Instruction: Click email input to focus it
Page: traveler
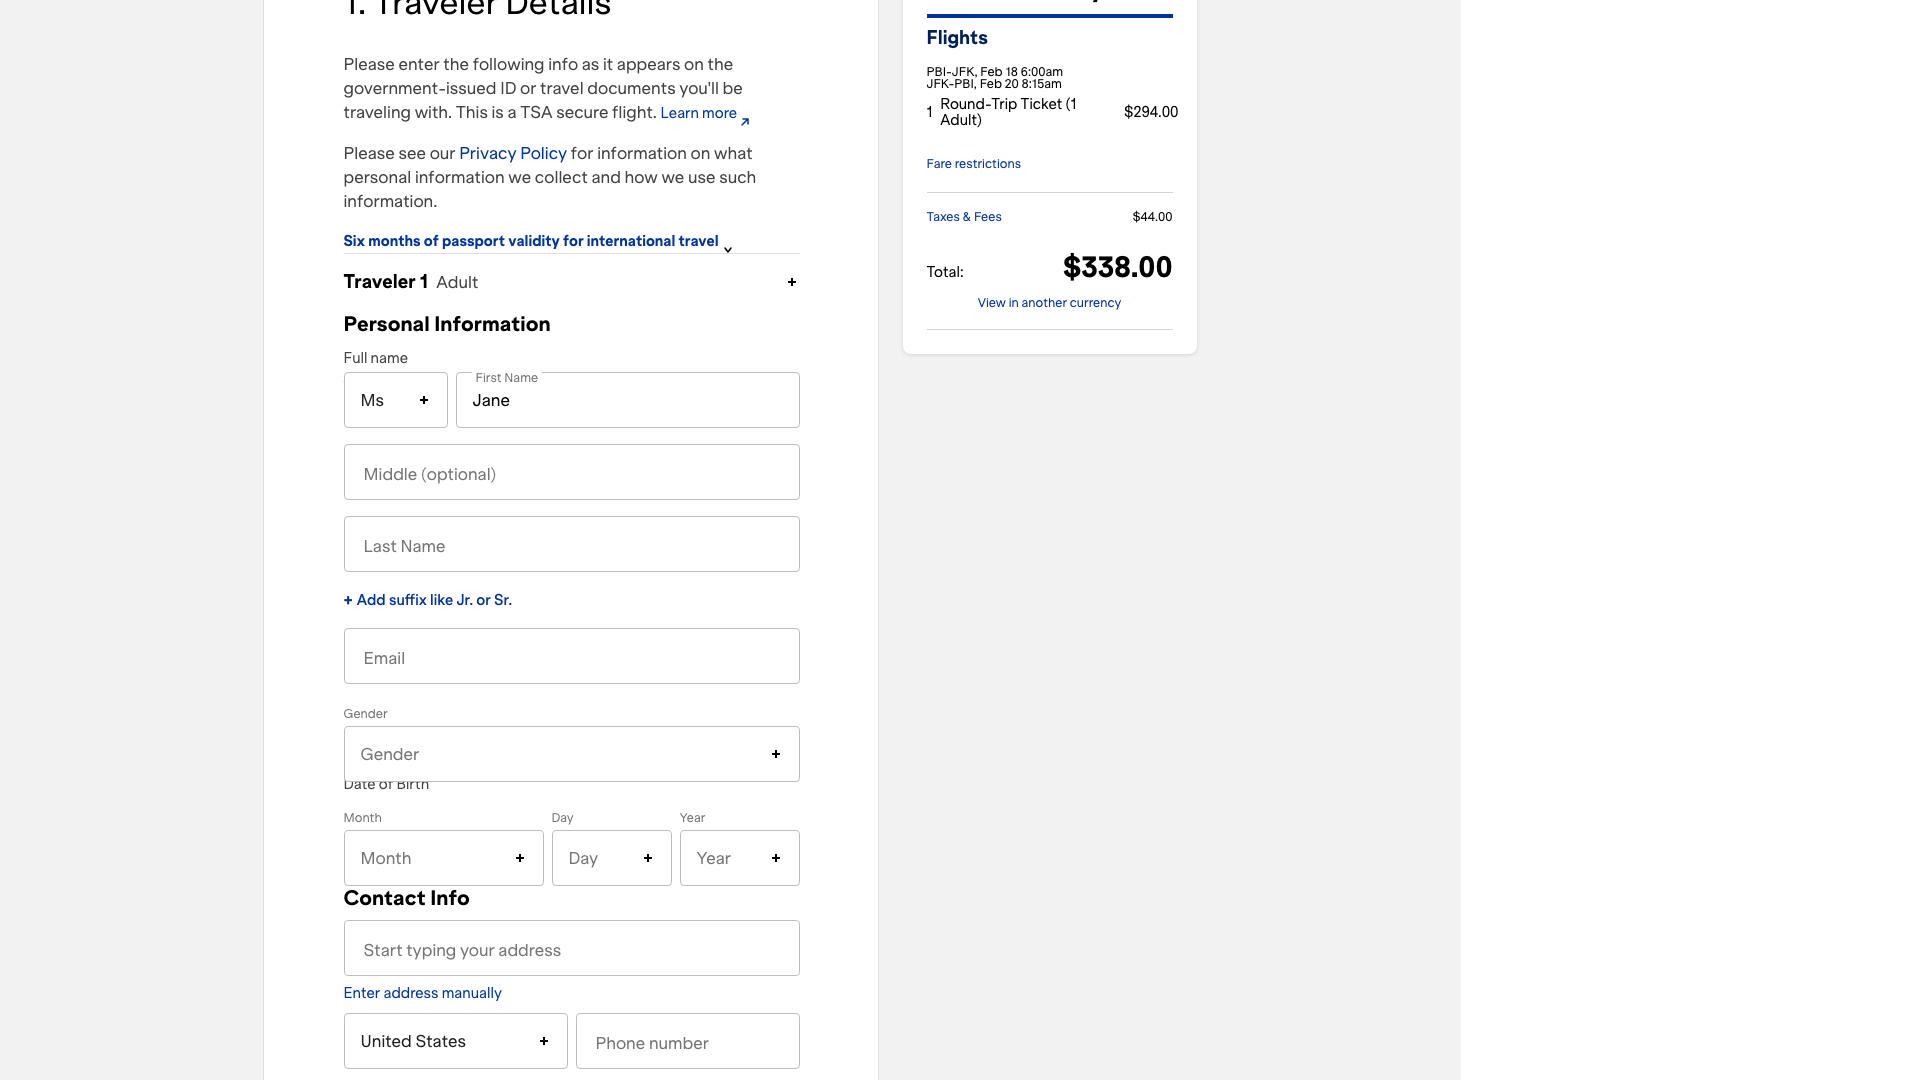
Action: click